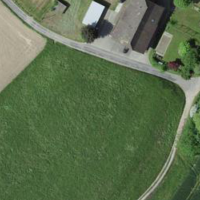
EUNIS habitat code: 52
Species observed at this site:
Galeopsis tetrahit